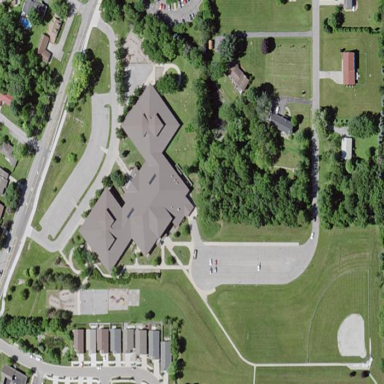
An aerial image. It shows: School.